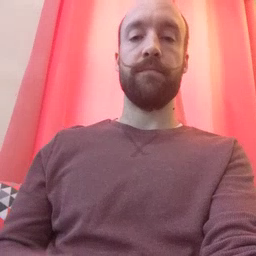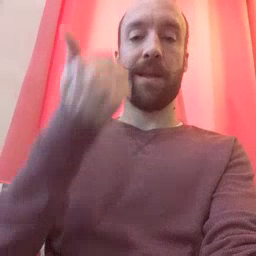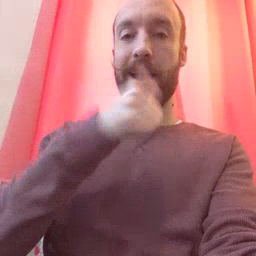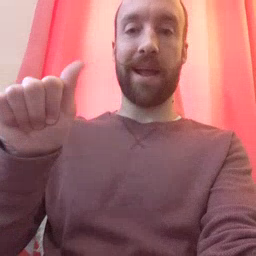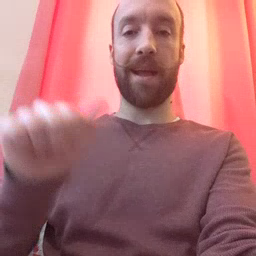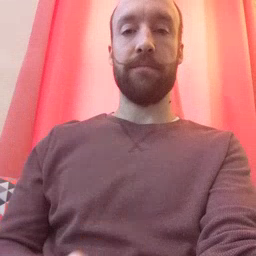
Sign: any